Field crop: maize
Growth stage: 1
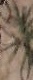
Species: salsola